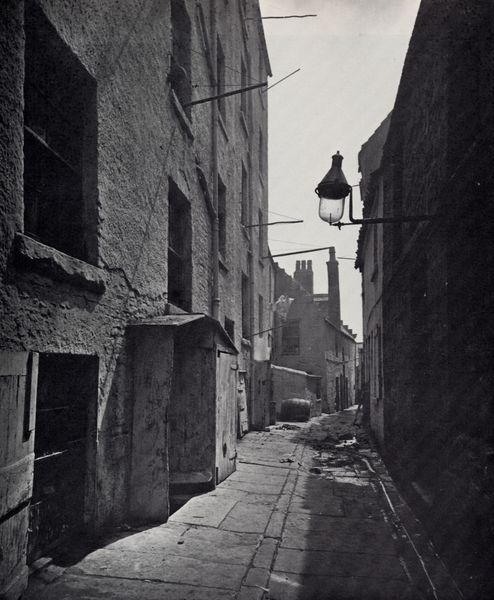
Titel: Nahaufnahme, Nr. 157 Bridgegate
Künstler: Thomas Annan
Institution: unbekannt
Schlagwörter: dunkel, himmel, kopf, schatten, wasser, weiß, stadt, wäsche, fenster, glas, grau, hell, holz, lampe, lampen, laterne, licht, paris, schwarz, strasse, tür, dach, gebäude, haus, weg, alt, wand, architektur, arm, historie, lang, stein, steine, häuser, nass, gitter, hütte, pfad, sonne, boden, leuchte, kamin, kamine, schornstein, turm, sommer, düster, ansicht, biegung, enge, fassade, fassaden, gasse, passage, perspektive, pflaster, türen, wäscheleinen, leer, verlassen, dorf, dächer, mauer, schornsteine, ziegel, abendsonne, tag, backstein, hof, türe, schutt, metall, durchgang, menschenleer, zinnen, flucht, foto, fotografie, photographie, wände, eingang, eng, fugen, hinterhof, ärmlich, berlin, stangen, durchblick, wasserlauf, beton, haufen, schwarz-weiss, fliesen, kopfsteinpflaster, fass, photo, gemäuer, portal, kurve, kaputt, putz, stäbe, sandstein, mauern, portikus, häuserfassade, dreck, fensterbrett, esse, stange, vordach, armut, stockwerke, unheimlich, metal, verputz, gaslaterne, rinne, verschlag, dreckig, holztür, strassenlaterne, mietshäuser, südländisch, winkel, häuserreihe, stadtviertel, strassenlampe, viertel, strassenbeleuchtung, nachkriegszeit, überdacht, häuserschlucht, müll, abfluss, strase, lanpe, miethäuser, gosse, wäschestangen, strassenschlucht, kamien, ausgestorben, beleuctung, enge gasse, fesnterbank, pflaster weg, plattenweg, straßenpflaster, sukel, lan, trust, överlassend, baclstein, tüengr, dmauern, eingqang